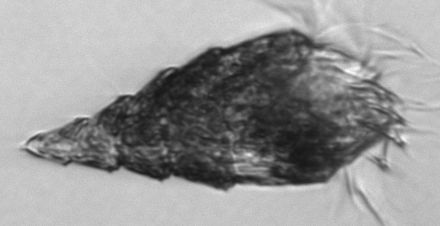
Label: Laboea_strobila